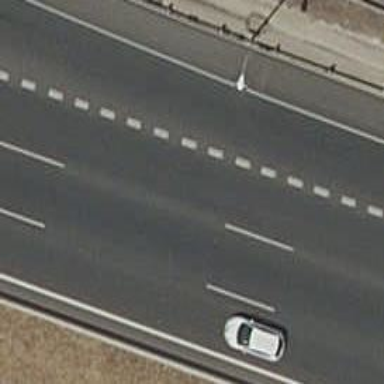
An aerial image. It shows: Motorway junction.